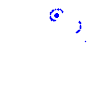
Particle: pion